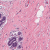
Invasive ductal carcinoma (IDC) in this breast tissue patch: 0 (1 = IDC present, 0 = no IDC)